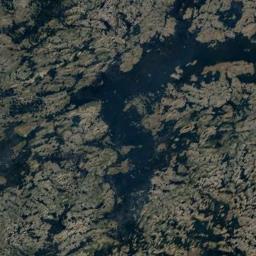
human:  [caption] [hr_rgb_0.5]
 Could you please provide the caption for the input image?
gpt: Half the area of this wetland is dark blue water .

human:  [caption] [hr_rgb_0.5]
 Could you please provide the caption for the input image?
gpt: The wetland consists of dry and green plants and water .

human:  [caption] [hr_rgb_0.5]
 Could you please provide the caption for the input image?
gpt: There are many different shapes and sizes of water around the wetlands .

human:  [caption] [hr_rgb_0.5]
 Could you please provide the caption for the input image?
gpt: The river surface in a wetland is covered with brown trivial plants .

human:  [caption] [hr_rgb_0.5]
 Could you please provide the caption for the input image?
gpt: There are many water areas of different sizes on the wetland .